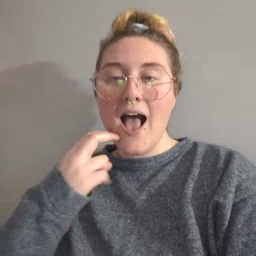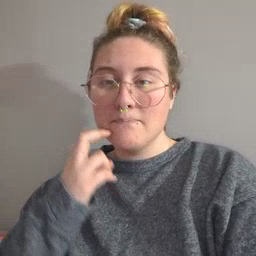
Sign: gum